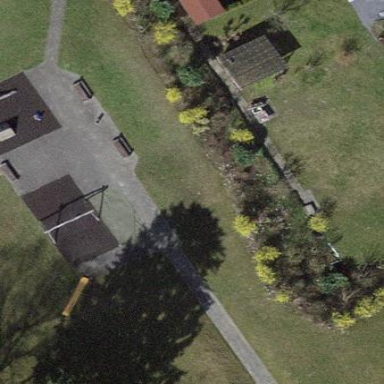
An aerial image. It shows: Playground area for leisure activities on the land.